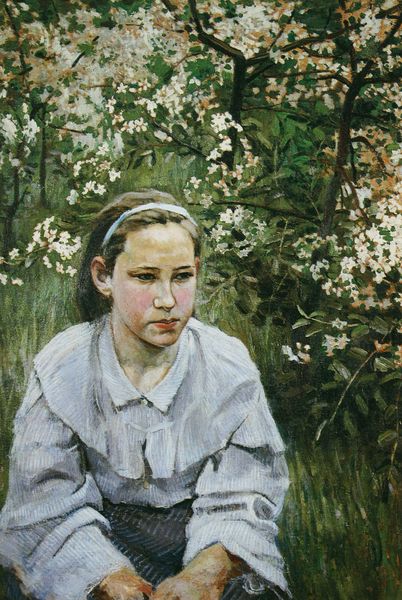
Titel: Porträt der Schwester
Künstler: Viktor Borissow-Mussatow
Standort: St. Petersburg
Institution: Russisches Museum
Schlagwörter: baum, blau, blätter, gemälde, hand, haut, weiß, bäume, grün, landschaft, mädchen, sitzen, äste, blume, blumen, frau, grau, haar, kleid, licht, mund, nase, ohr, orange, profil, schwarz, stirn, blick, blüte, blüten, dame, gras, park, rasen, rot, wiese, expressionismus, malerei, mode, rock, hemd, jung, augen, band, bluse, böse, falten, gesicht, kleidung, kragen, ärmel, bildnis, hände, portrait, porträt, schauen, ast, gräser, halme, natur, strauch, zweige, busch, büsche, gebüsch, sträucher, boden, haare, realismus, sitzend, kind, blatt, pflanzen, haarreif, kinn, lippen, ohren, rosa, traurig, wald, garten, sommer, wangen, ruhe, hocke, backen, farbe, tag, haarband, stille, realistisch, ernst, streifen, nachdenklich, warten, frühling, blühen, denken, hocken, knien, obstbäume, reif, porträr, obstbaum, weise, blätt, hockend, rote wangen, grübeln, hande, trotz, trotzig, strinband, kindfrau, mädhen, verbissen, hoken, obstbum, motzig